Field crop: maize
Growth stage: 1
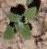
Species: chenopodium